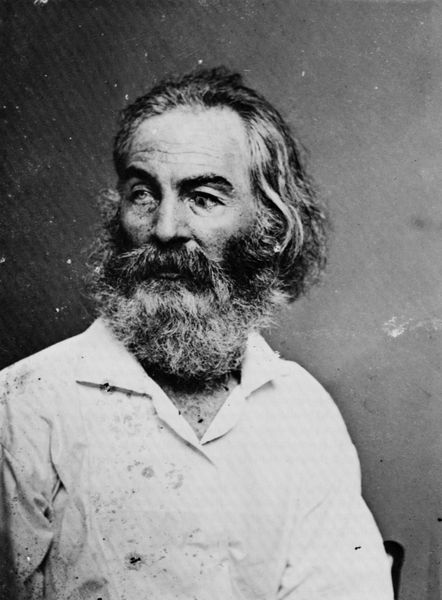
Titel: Walt Whitman
Künstler: Mathew B. Brady
Schlagwörter: kopf, mann, weiß, sitzen, ausschnitt, frau, grau, haar, hintergrund, mund, nase, schwarz, stirn, stuhl, blick, alt, bart, hemd, schnurrbart, augen, falten, kragen, portrait, porträt, auge, haare, lange haare, mantel, knopf, lippe, lippen, schnauz, atelier, maler, augenbraue, foto, fotografie, photographie, links, schwarz weiss, verletzt, hohe stirn, wissenschaftler, photo, flecken, seitenblick, halbporträt, gefangener, beschädigung, harre, photot, irrer, grauer bart, geisteskrank, mann porträt, hemdd, verletztes auge, hängelid